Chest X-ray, PA view. Patient: 73 years old, sex M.
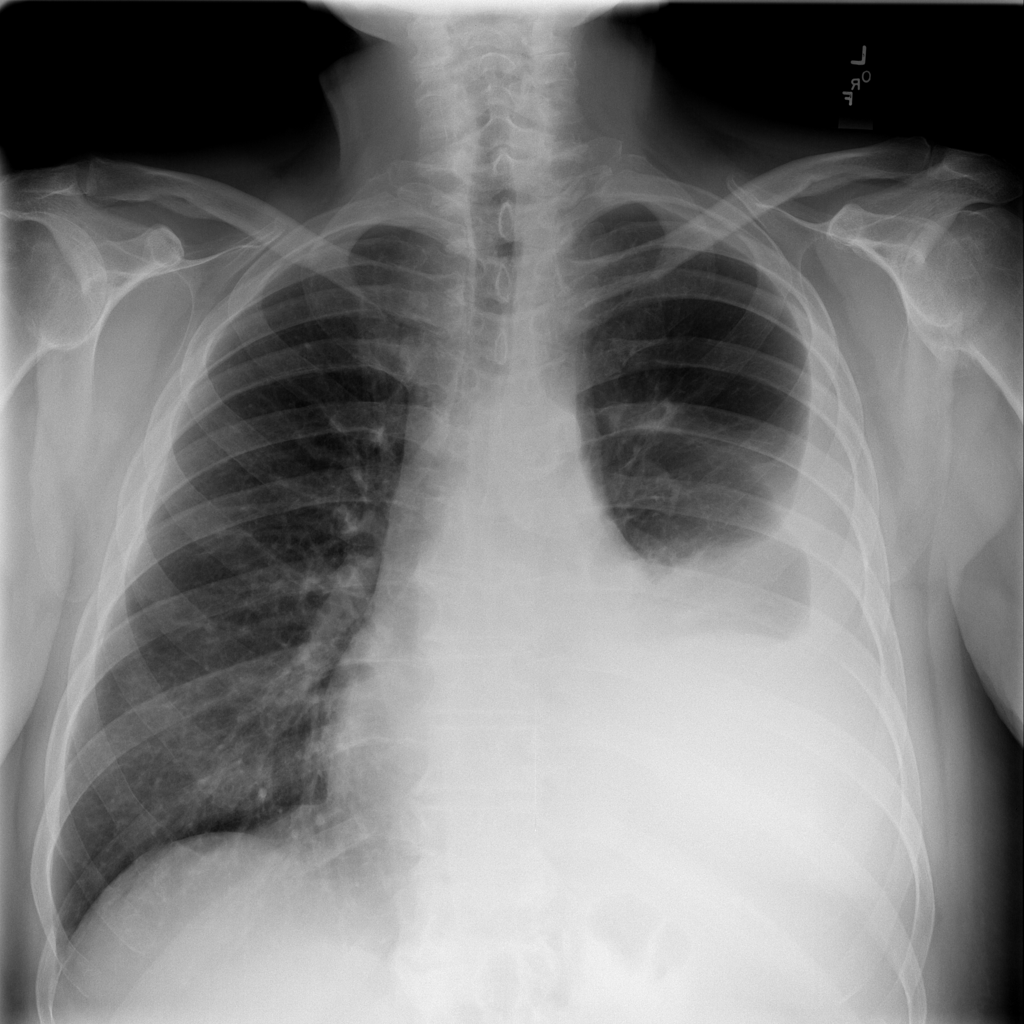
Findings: Effusion